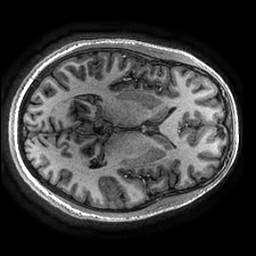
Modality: T1w
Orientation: axial
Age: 24
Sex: male
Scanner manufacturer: ge
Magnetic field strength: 3 T
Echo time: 0.002736 s